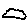
Label: cloud